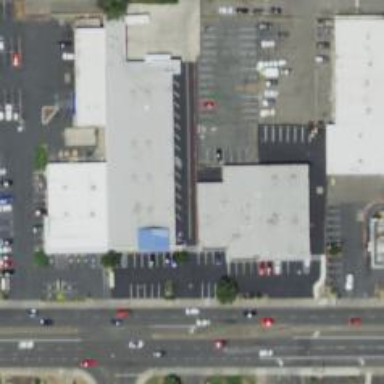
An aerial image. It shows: Retail area.